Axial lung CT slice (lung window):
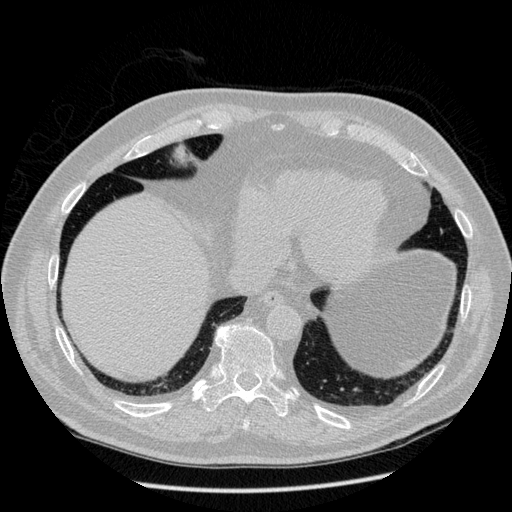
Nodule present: no